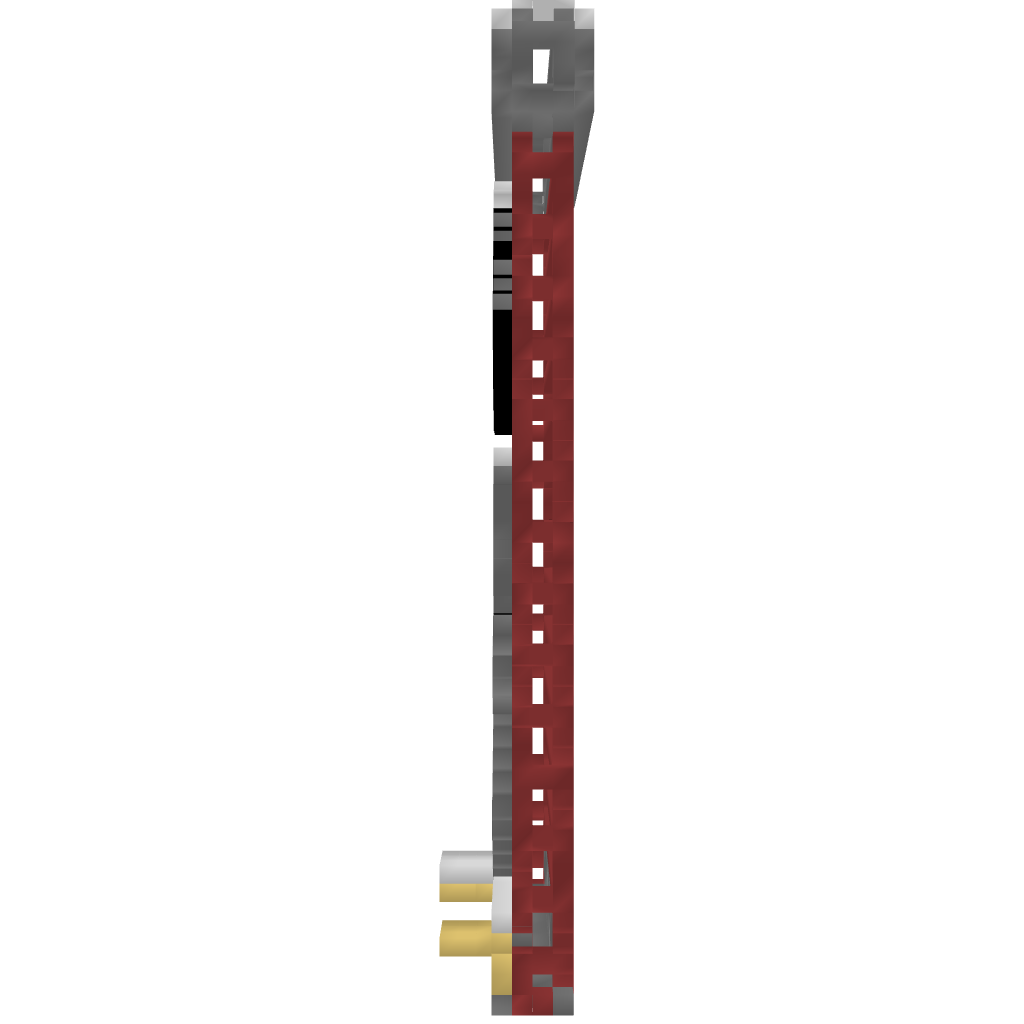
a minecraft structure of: Enderman farm bad low quality